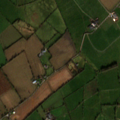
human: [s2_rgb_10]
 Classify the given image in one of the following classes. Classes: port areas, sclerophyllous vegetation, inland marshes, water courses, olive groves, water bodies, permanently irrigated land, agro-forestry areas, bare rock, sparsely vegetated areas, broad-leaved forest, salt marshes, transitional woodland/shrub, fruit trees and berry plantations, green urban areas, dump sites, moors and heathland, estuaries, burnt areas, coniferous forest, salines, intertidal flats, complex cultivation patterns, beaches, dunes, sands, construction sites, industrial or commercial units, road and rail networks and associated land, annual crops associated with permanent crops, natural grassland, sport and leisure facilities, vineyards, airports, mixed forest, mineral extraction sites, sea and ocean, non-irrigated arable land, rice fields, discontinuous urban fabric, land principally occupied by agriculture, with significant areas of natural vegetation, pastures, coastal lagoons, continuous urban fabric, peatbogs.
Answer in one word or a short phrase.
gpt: non-irrigated arable land, pastures